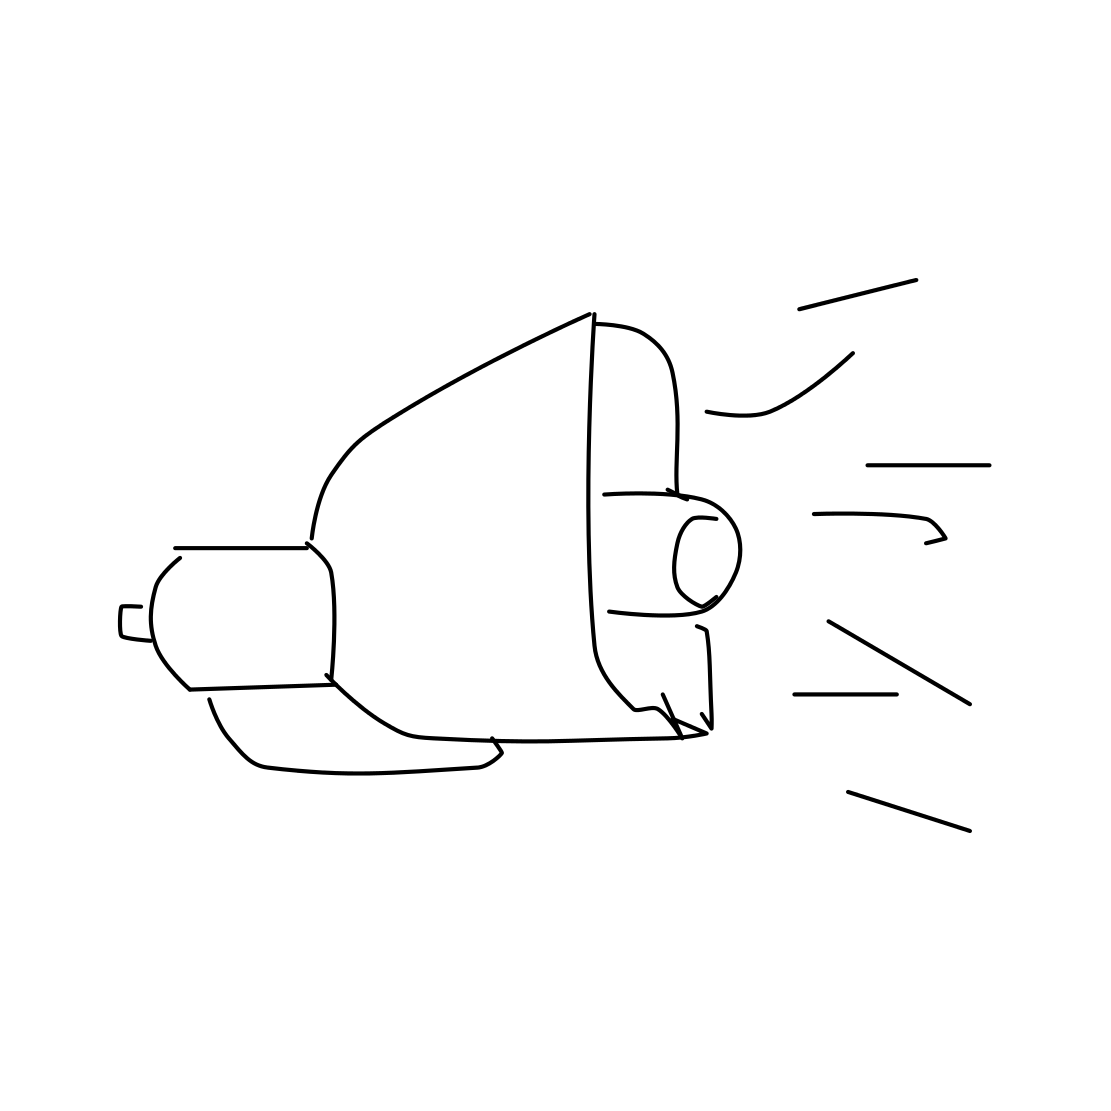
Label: loudspeaker